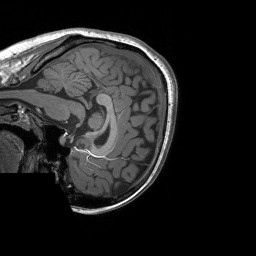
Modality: T1w
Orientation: sagittal
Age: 22
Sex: female
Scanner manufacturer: siemens
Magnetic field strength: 3 T
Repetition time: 1.8 s
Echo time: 0.00252 s